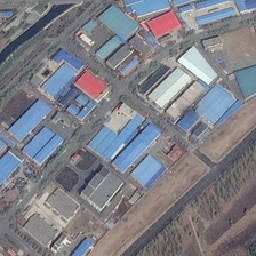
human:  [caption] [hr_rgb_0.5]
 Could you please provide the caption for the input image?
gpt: There is a fork in the street next to the red and blue buildings.

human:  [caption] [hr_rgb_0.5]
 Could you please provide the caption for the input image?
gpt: Fork on the road next to the red and blue building

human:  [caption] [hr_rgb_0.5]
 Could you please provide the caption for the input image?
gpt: There is an outlet to the sea on the street next to the red and blue building.

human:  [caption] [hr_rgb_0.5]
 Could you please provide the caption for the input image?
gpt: There is a fork in the red and blue building

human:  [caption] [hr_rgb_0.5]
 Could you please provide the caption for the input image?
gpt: There's a fork in the road next to a building red and blue